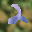
Label: 2